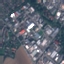
Label: Industrial